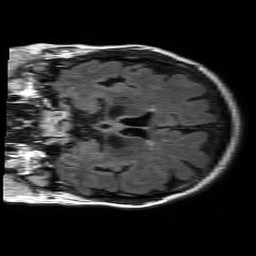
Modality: FLAIR
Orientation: coronal
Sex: female
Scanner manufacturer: philips
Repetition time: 11 s
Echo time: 0.125 s